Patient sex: M
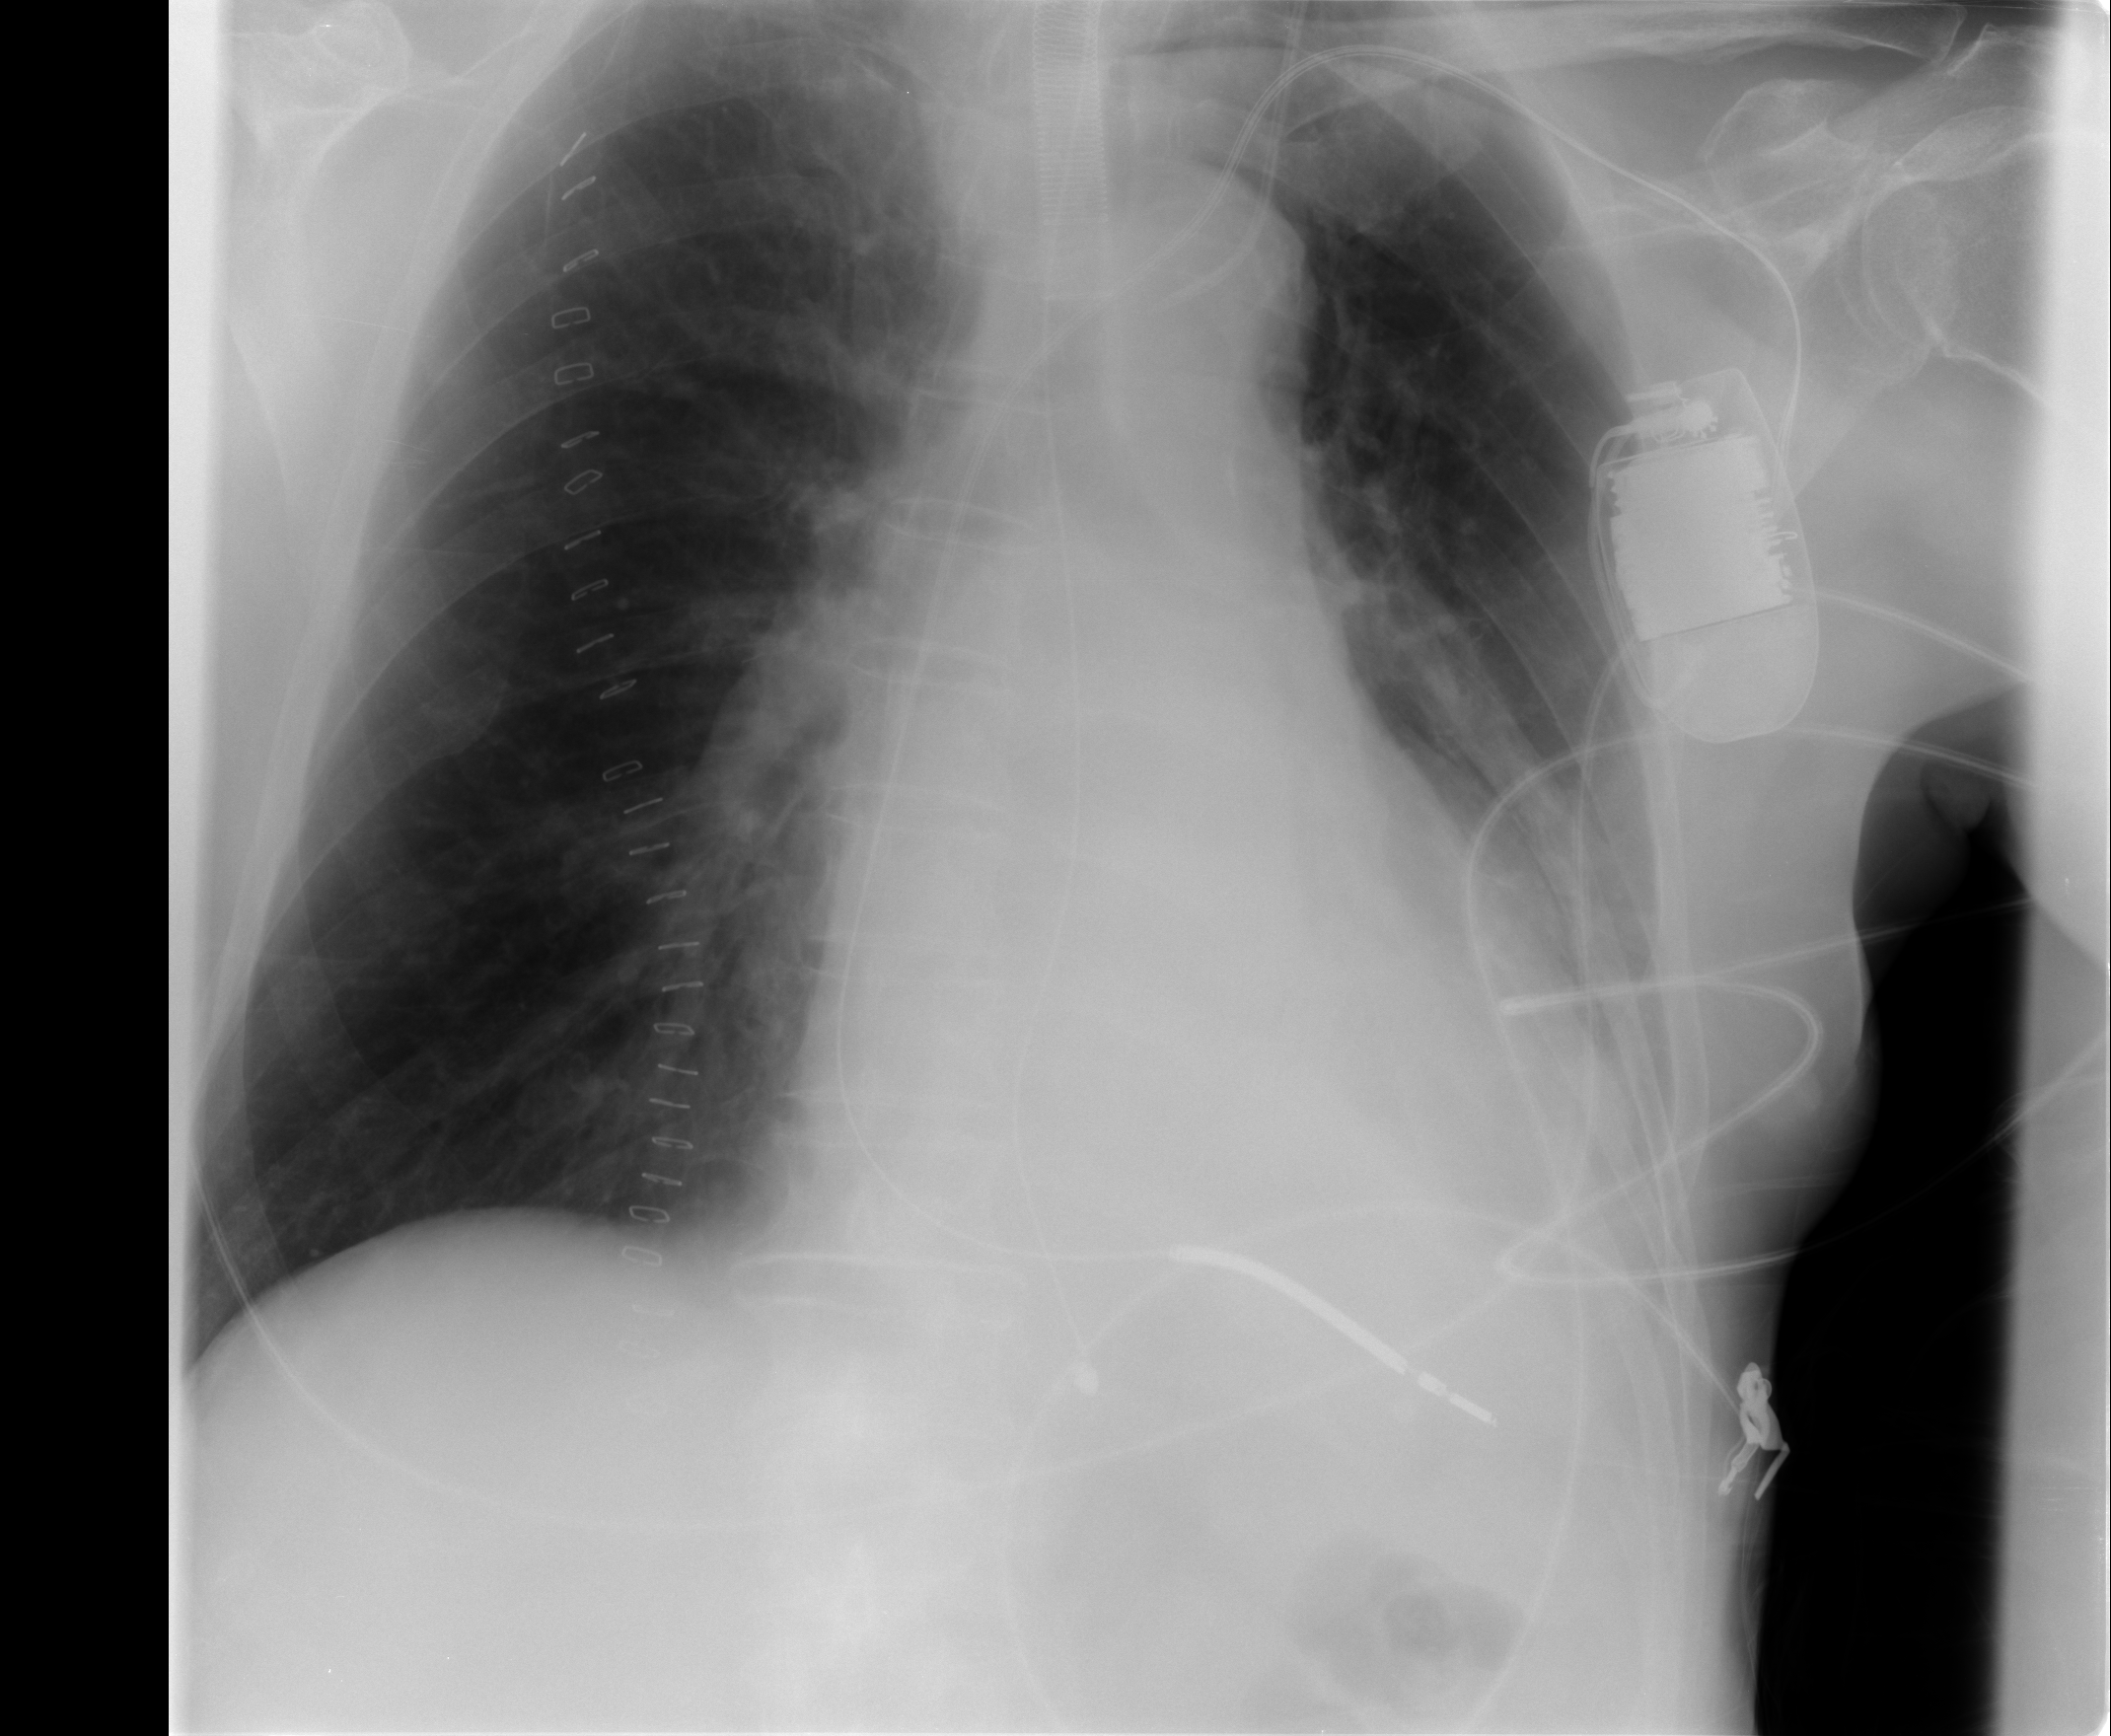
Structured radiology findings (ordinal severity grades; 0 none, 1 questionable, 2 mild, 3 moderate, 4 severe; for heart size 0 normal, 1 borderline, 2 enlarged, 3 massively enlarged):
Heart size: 2
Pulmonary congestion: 1
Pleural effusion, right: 0
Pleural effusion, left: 2
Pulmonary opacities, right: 0
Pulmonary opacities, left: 1
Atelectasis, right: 0
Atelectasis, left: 3